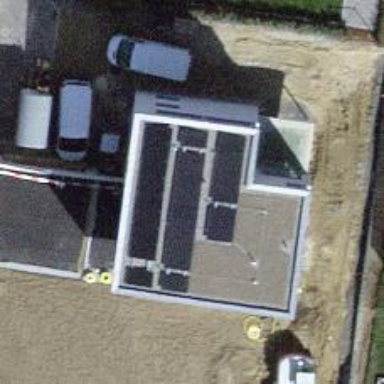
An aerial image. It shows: Solar power generator.